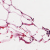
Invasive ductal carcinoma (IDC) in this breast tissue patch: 0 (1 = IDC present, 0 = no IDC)